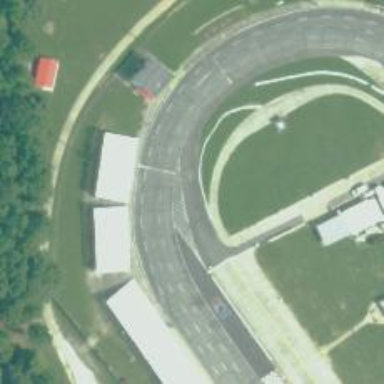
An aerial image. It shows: Motor sport raceway.